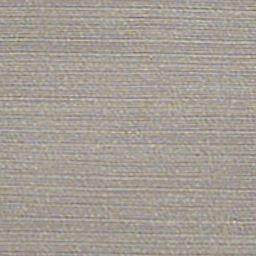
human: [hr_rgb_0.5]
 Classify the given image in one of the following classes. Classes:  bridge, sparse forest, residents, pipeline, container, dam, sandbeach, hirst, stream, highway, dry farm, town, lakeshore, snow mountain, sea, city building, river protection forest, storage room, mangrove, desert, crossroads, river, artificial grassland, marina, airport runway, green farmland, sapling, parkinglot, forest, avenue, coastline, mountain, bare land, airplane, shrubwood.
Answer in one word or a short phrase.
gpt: dry farm